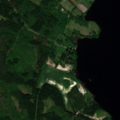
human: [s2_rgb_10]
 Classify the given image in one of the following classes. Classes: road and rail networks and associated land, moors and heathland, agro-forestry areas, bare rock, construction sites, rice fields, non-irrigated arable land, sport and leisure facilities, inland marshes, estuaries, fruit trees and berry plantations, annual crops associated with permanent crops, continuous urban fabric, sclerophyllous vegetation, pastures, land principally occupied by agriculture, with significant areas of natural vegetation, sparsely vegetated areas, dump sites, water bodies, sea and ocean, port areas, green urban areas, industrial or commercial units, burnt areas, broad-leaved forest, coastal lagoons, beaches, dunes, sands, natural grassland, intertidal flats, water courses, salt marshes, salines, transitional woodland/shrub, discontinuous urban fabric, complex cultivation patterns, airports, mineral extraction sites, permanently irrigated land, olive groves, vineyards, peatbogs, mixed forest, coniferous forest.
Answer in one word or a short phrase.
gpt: land principally occupied by agriculture, with significant areas of natural vegetation, coniferous forest, mixed forest, water bodies